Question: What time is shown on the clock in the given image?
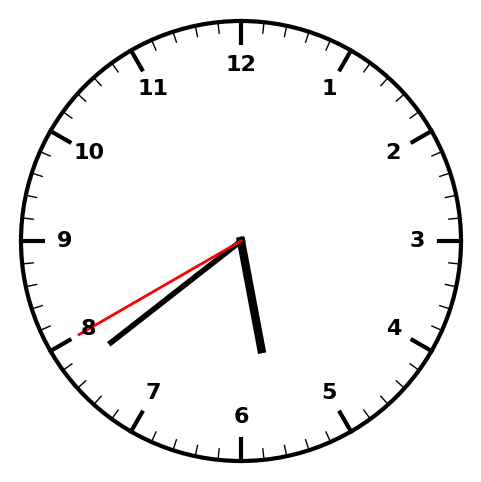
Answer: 05:38:40